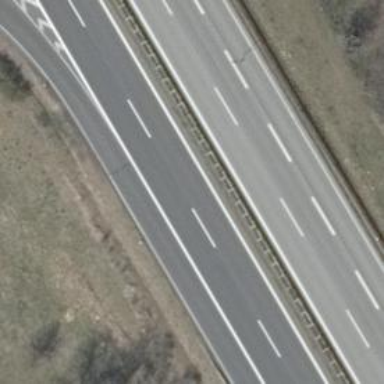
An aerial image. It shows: Asphalt motorway.